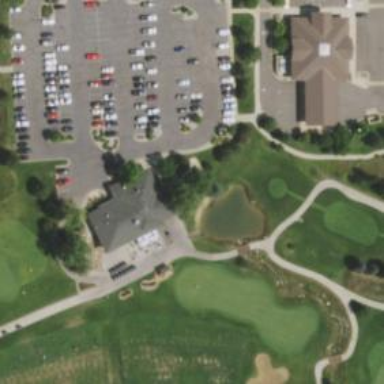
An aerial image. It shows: Path bridge used as golf cartpath.